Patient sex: M
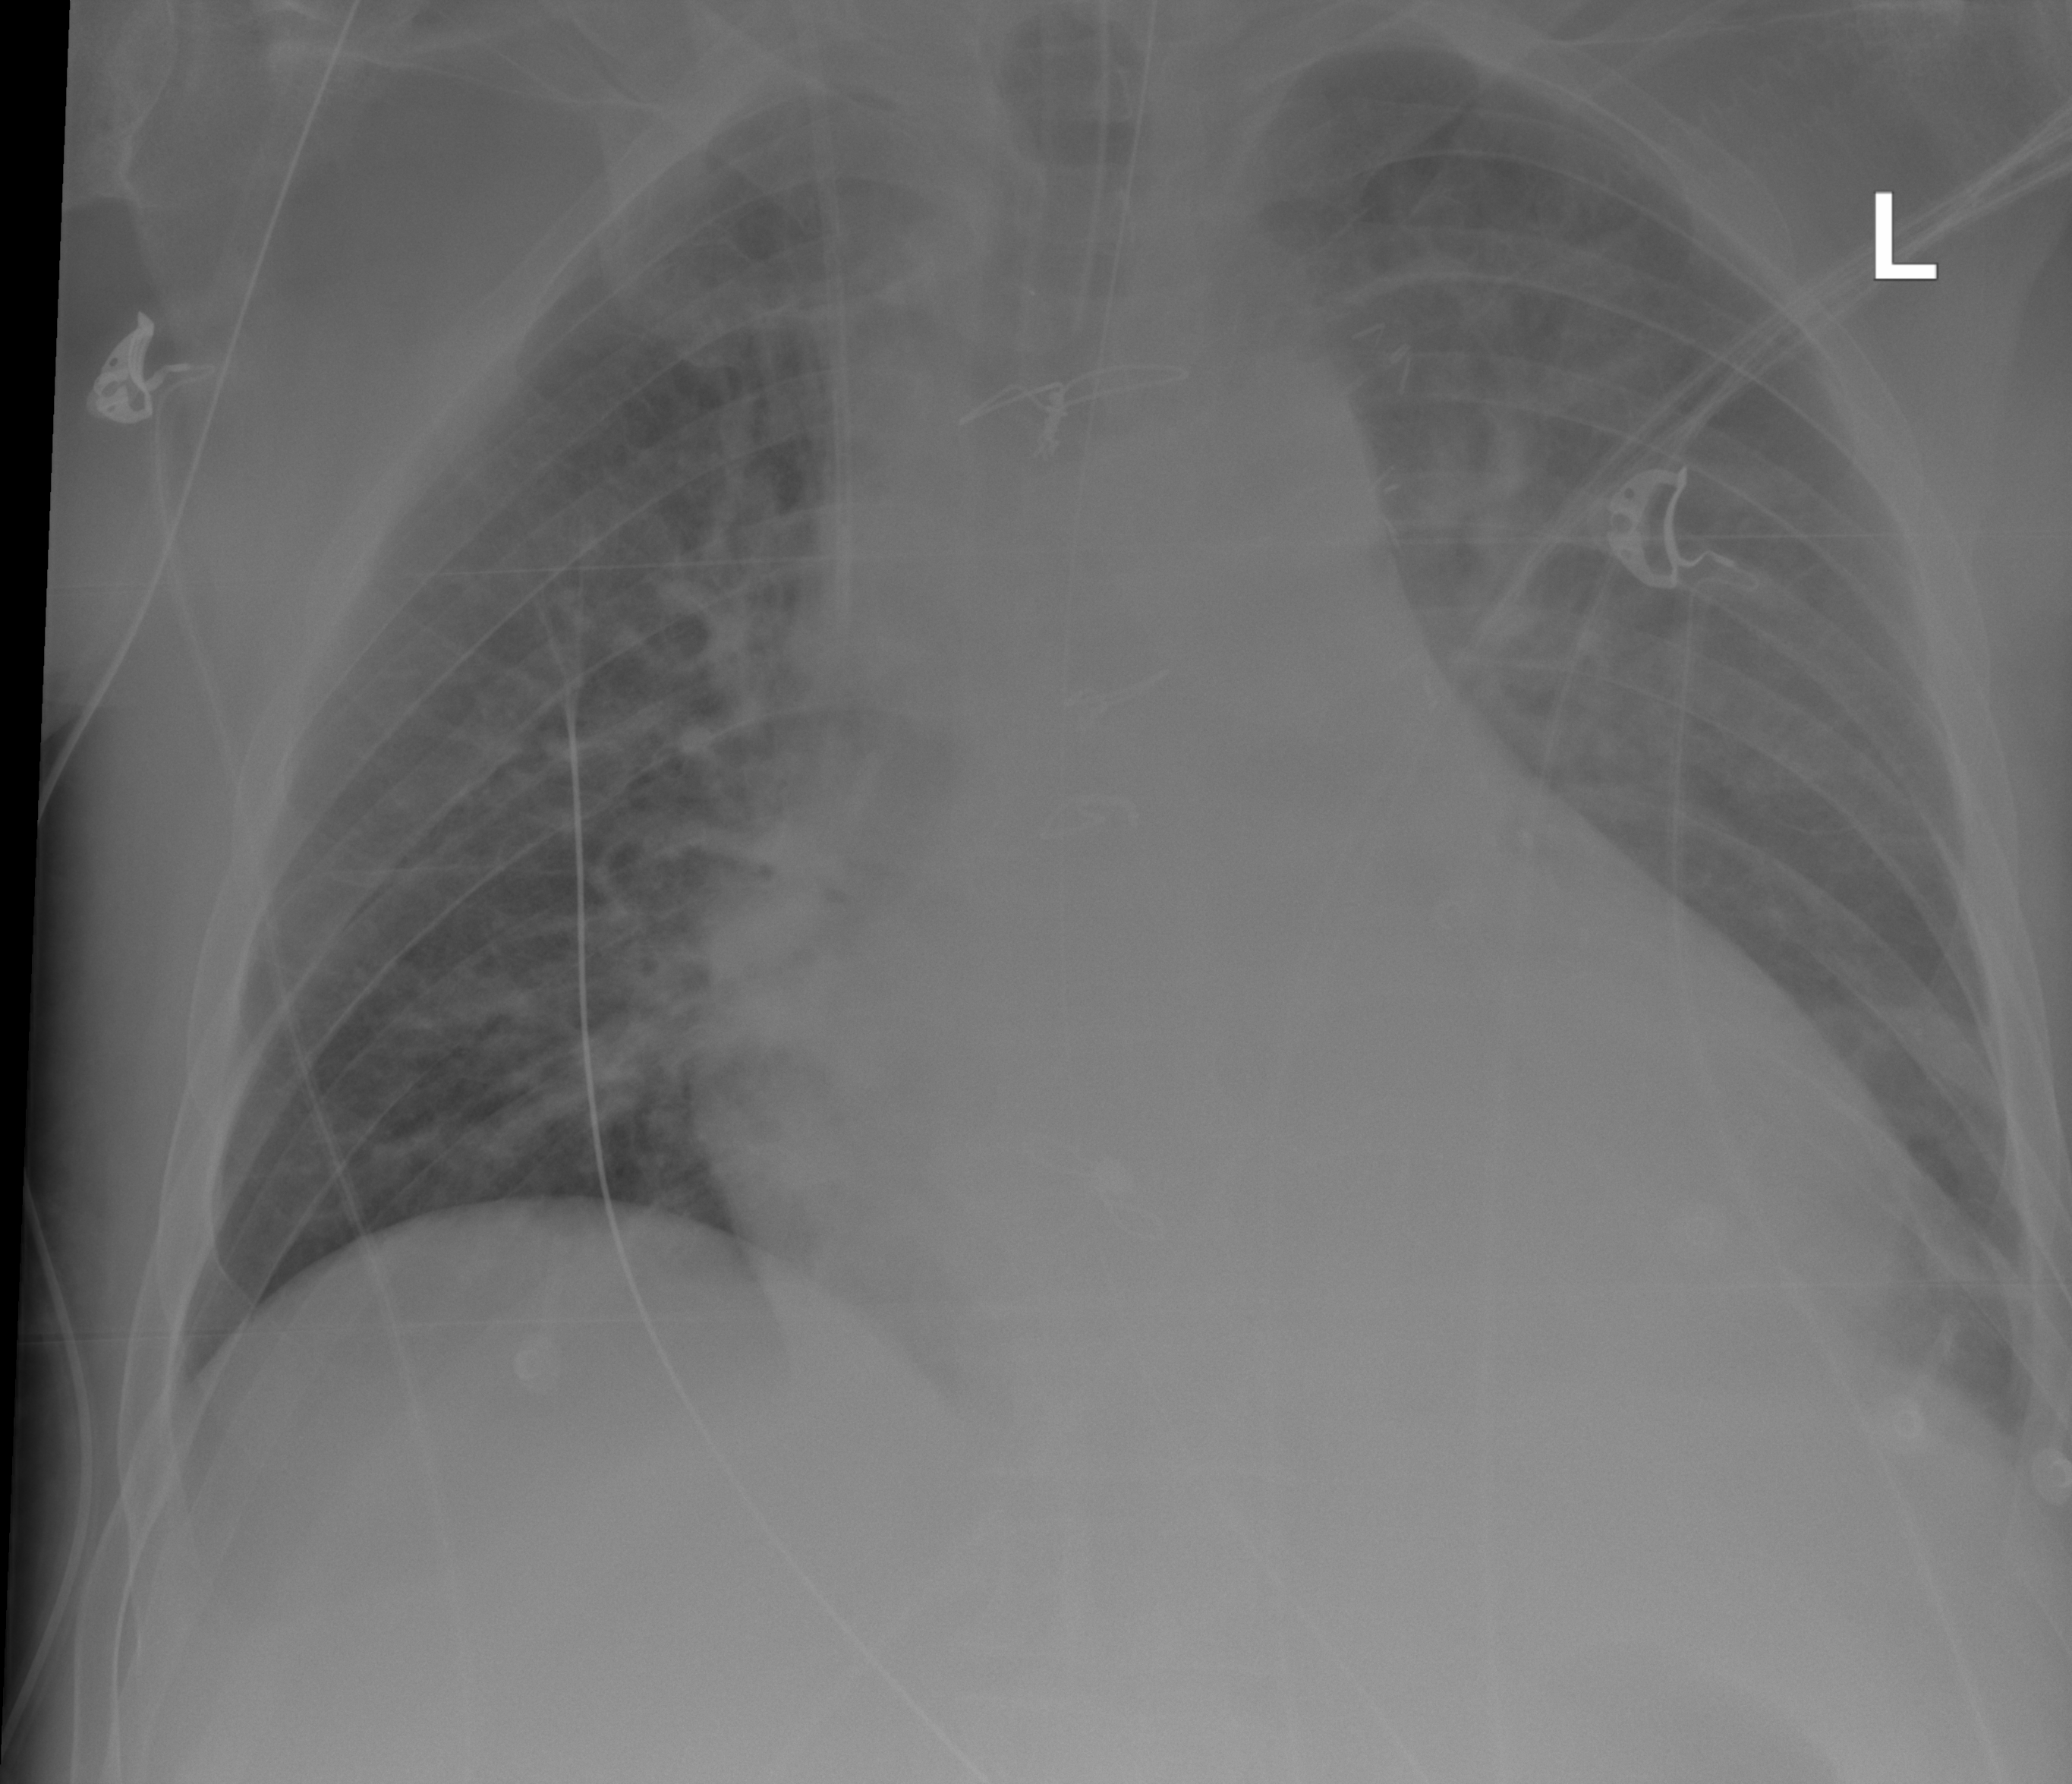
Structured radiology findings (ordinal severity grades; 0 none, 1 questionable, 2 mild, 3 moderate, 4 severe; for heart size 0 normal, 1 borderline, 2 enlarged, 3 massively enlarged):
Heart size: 3
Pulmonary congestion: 2
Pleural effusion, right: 0
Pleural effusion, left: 2
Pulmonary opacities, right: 2
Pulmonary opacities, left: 2
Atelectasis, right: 2
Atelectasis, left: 2